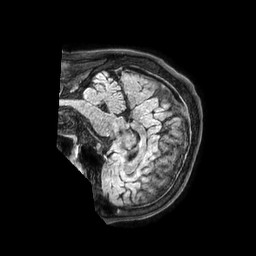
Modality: FLAIR
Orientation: sagittal
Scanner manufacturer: philips
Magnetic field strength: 3 T
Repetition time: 4.8 s
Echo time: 0.34 s